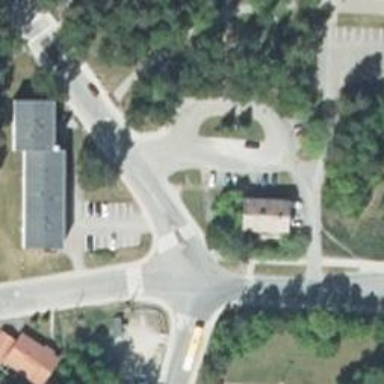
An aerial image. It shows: Marked crossing on asphalt footway.